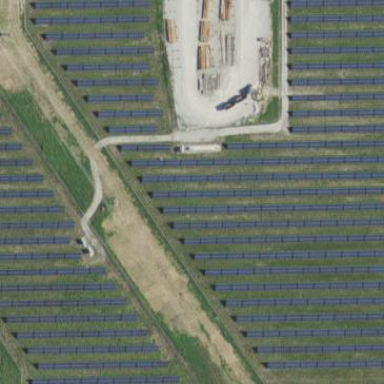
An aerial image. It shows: Solar power plant utilizing photovoltaic technology to produce electricity.